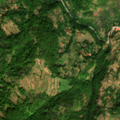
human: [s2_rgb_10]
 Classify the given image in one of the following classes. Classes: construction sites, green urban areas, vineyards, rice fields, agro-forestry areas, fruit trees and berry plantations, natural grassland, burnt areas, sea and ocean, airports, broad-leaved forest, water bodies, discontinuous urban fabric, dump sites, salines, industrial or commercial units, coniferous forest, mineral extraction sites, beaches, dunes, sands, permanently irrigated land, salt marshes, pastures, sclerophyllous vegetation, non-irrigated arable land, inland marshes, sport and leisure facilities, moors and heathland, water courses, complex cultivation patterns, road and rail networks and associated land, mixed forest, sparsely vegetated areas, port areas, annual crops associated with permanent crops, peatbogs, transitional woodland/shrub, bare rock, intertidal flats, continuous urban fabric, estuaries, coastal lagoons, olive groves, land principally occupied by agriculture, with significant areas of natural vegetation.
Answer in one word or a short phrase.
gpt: broad-leaved forest, transitional woodland/shrub